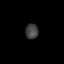
Tissue: skin
Cell type: Epithelial cells
Senescence score: 0.2327
Nuclear area (px): 193
Mean DAPI intensity: 64.622